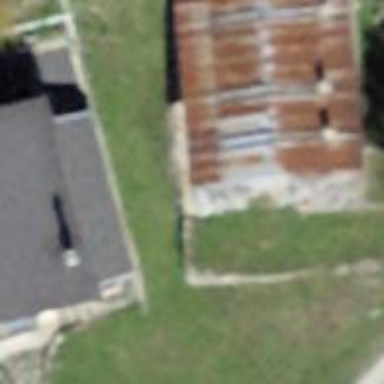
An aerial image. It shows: Detached building.